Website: crate-barrel
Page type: billing-address
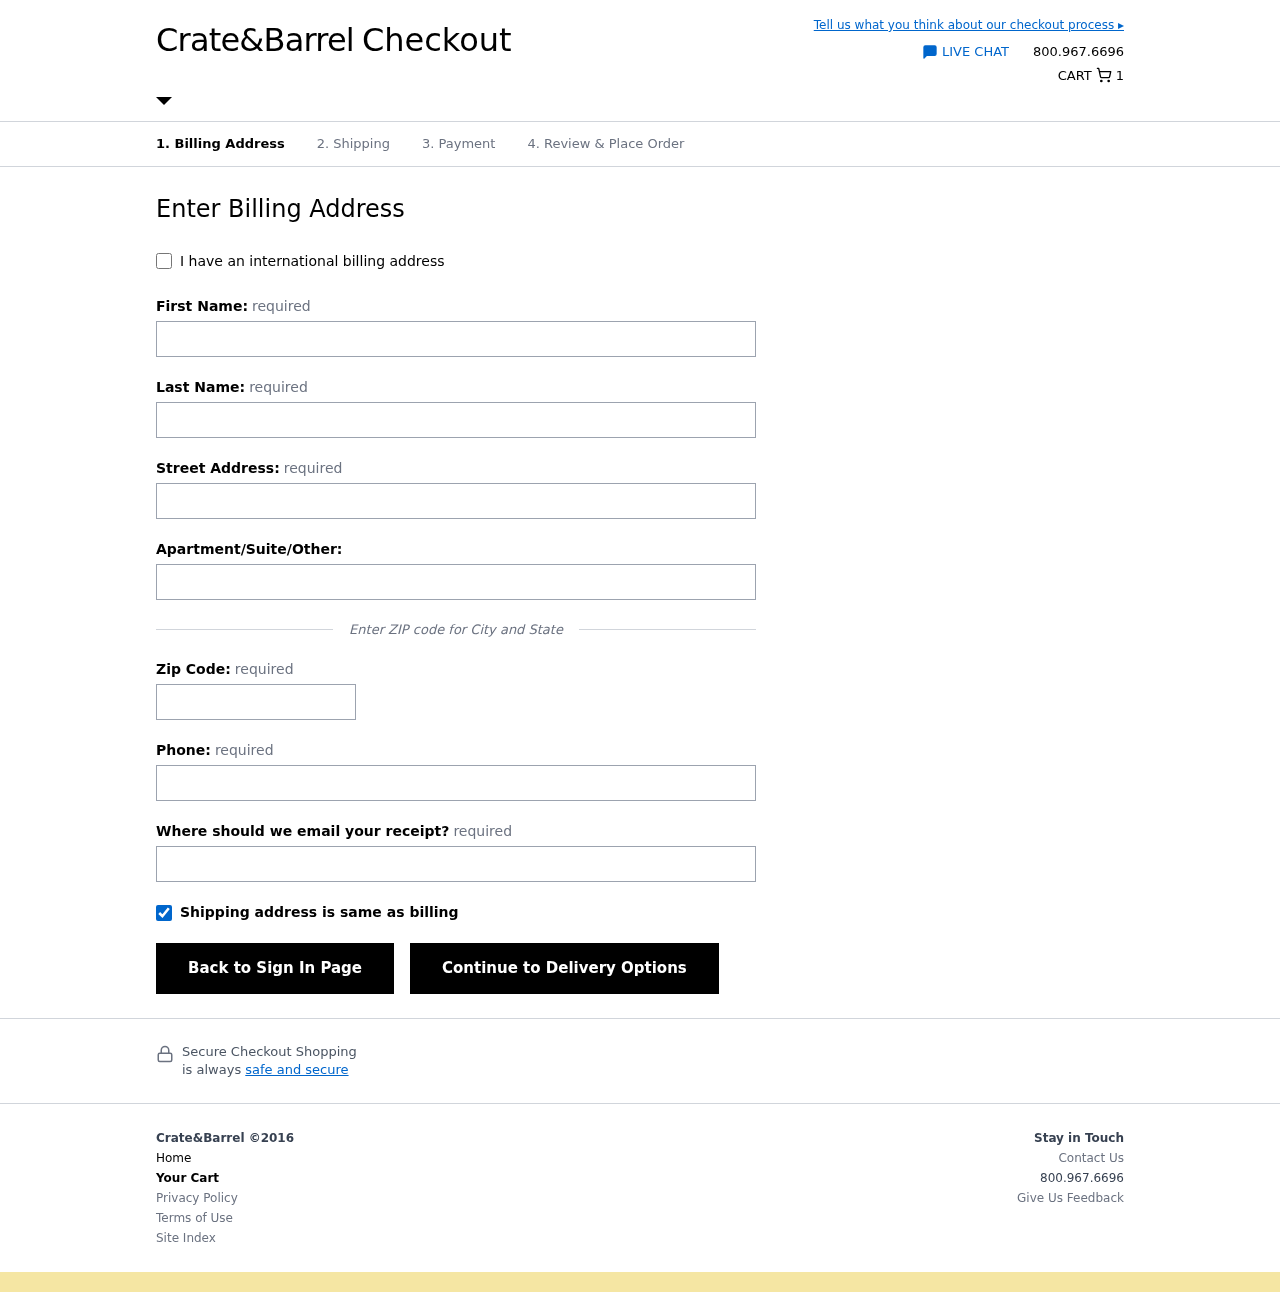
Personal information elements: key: PII_EMAIL
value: rhondagarza@gmail.com
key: PII_FIRSTNAME
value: Rhonda
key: PII_LASTNAME
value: Garza
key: PII_PHONE
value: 4803121893
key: PII_POSTCODE
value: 67610
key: PII_STREET
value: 1865 Wong Fields Apt. 480
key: PII_STREET2
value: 571 Angela Lodge Apt. 233
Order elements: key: ORDER_NUM_ITEMS
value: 1